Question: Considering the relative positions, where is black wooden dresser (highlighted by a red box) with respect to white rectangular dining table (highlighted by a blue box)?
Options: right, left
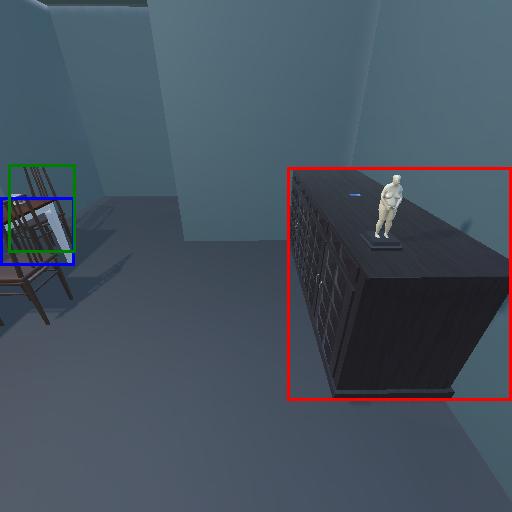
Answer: right